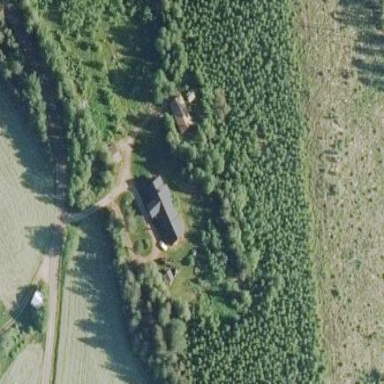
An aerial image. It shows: Farmyard area.